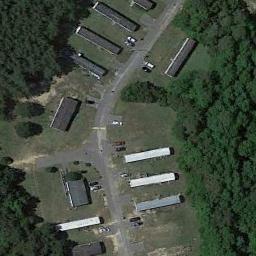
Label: mobile_home_park